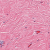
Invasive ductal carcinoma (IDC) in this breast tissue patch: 0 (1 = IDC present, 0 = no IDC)